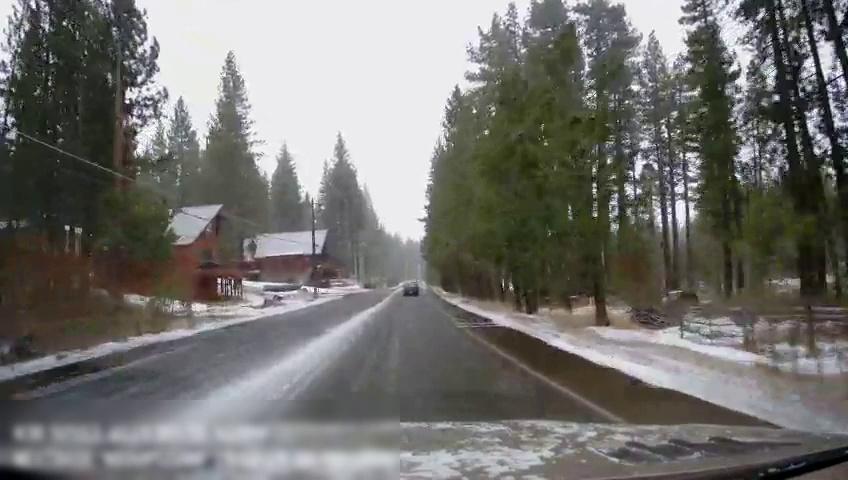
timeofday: Day
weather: Snowy
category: Drivable Space
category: Vehicles | Car
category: Lanes | Opposite Lane
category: Lanes | Opposite Lane
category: Lanes | Opposite Lane
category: Lanes | Current Lane